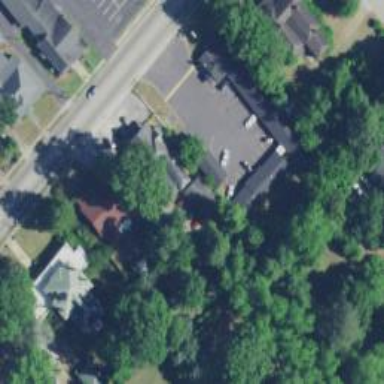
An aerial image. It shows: Veterinary facility.